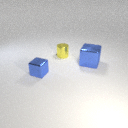
large blue metal cube to the right of small yellow metal cylinder